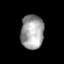
Tissue: skin
Cell type: Epithelial cells
Senescence score: 0.2304
Nuclear area (px): 768
Mean DAPI intensity: 161.163